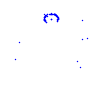
Particle: kaon